Field crop: maize
Growth stage: 2
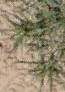
Species: salsola